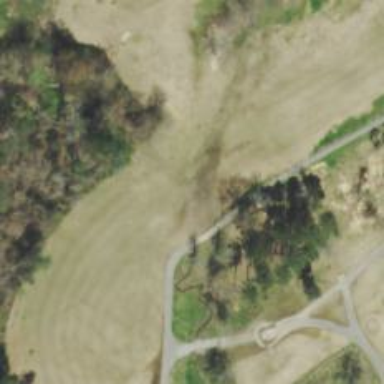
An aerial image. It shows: View of golf hole.